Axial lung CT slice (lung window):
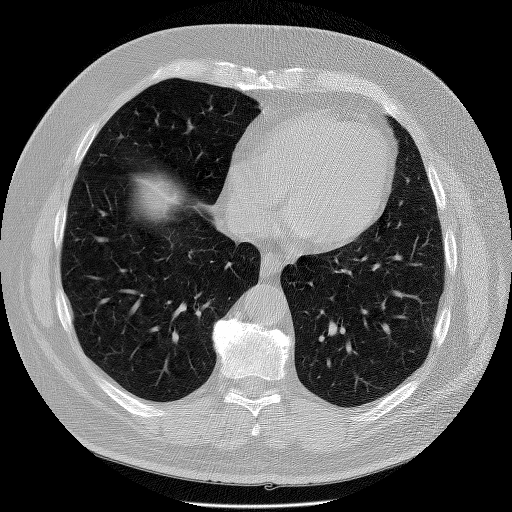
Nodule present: no